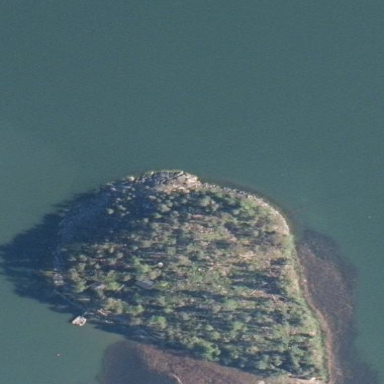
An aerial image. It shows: Image showing island.